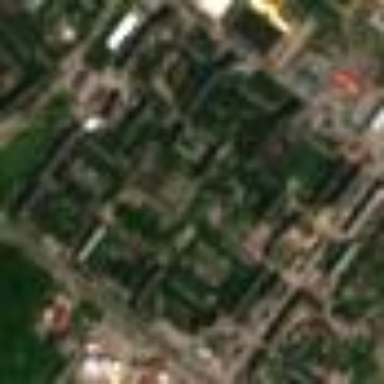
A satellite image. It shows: Urban residential area.